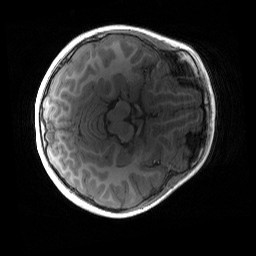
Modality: T1w
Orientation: axial
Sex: female
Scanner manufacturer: siemens
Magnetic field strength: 3 T
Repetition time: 1.9 s
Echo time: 0.00243 s